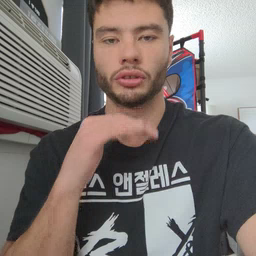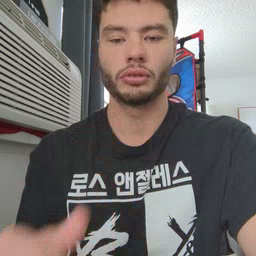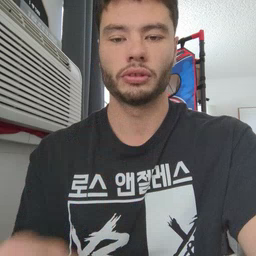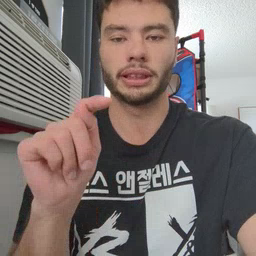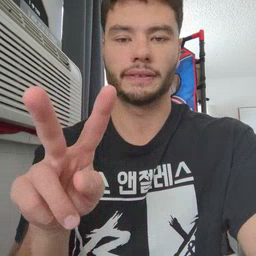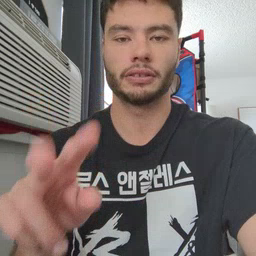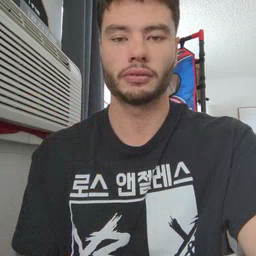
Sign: TV